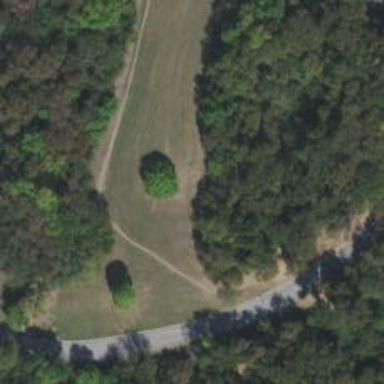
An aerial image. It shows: Disc golf basket for the sport of disc golf.